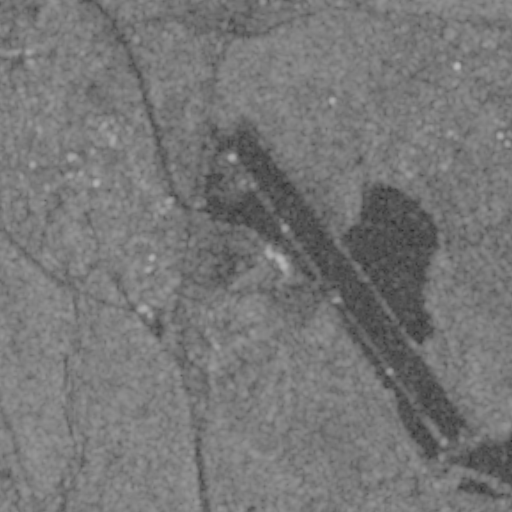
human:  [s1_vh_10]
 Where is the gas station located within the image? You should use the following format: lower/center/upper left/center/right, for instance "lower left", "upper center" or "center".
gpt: The gas station is located in the center left of the image.
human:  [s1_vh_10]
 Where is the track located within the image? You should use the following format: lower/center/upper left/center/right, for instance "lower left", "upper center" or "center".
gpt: The track is located in the upper left of the image.
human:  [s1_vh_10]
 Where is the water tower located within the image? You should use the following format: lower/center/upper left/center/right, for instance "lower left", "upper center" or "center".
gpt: The water tower is located in the upper left of the image.
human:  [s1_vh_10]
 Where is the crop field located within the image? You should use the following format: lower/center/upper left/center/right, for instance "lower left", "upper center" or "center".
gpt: There is no crop field in the image.

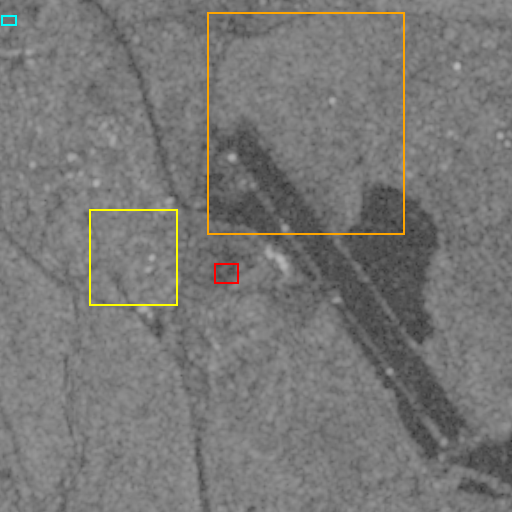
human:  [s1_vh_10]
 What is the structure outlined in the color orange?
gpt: The structure outlined in orange is a crop field.
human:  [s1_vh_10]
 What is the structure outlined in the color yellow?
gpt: The structure outlined in yellow is a park.
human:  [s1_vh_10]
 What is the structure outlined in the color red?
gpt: The structure outlined in red is a parking lot.
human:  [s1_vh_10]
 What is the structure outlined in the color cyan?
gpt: The structure outlined in cyan is a track.
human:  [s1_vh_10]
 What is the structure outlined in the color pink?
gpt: There is no pink outline.